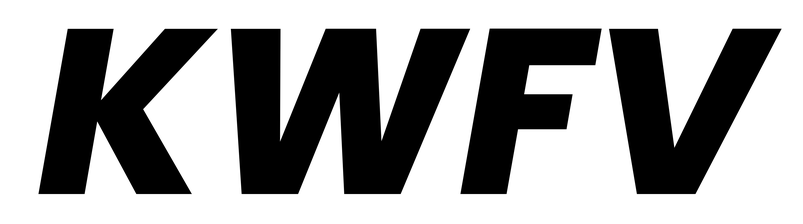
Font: Poppins-ExtraBoldItalic